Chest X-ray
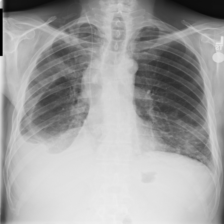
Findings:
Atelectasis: negative
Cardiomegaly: negative
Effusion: negative
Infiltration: negative
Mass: negative
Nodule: positive
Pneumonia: negative
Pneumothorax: positive
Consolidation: negative
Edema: negative
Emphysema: negative
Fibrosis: negative
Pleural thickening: negative
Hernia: negative